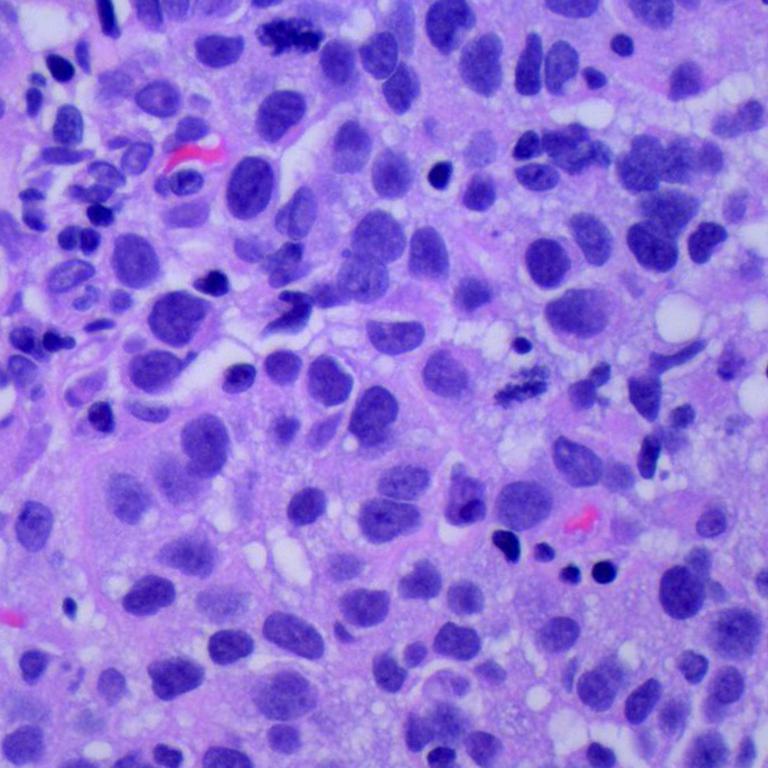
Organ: lung
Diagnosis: squamous carcinomas